Question: I have a screen that I'm trying to layout...
Basically, I'm trying to evenly distribute 4 ImageButton objects vertically on a screen... I used this <URL> to evenly distribute the items, but now am having a terrible time getting the images to scale but maintain aspect ratio... if I use 'scaleType="centerInside"' they don't scale, if I use "fitXY" they don't maintain aspect ratio... here is what the layout looks like:

and here is the code:
'''
<LinearLayout
xmlns:android="http://schemas.android.com/apk/res/android"
android:layout_width="fill_parent"
android:layout_height="fill_parent" android:layout_margin="0dp"
android:padding="0dp"
android:orientation="vertical"
android:weightSum="5"
>
<ImageButton android:id="@+id/share_song"
android:layout_width="fill_parent" android:text=""
android:layout_marginLeft="0dp"
android:layout_marginTop="15dp"
android:layout_marginRight="5dp"
android:layout_marginBottom="5dp"
android:gravity="left"
android:src="@drawable/share_song_button_sel"
android:adjustViewBounds="true"
android:background="#0000"
android:scaleType="fitXY"
android:layout_height="0dp"
android:layout_weight="1"
/>
<Button
android:layout_width="wrap_content"
android:text="" android:id="@+id/tag_a_song"
android:layout_marginLeft="5dp"
android:layout_marginTop="10dp"
android:layout_marginRight="0dp"
android:layout_marginBottom="5dp"
android:gravity="right"
android:layout_gravity="right"
android:background="@drawable/song_check_in_button_sel"
android:layout_height="0dp"
android:layout_weight="1"
/>
<Button android:id="@+id/match_button"
android:layout_width="wrap_content" android:text=""
android:layout_marginLeft="0dp"
android:layout_marginTop="10dp"
android:layout_marginRight="0dp"
android:layout_marginBottom="5dp"
android:gravity="left"
android:background="@drawable/music_match_button_sel"
android:layout_height="0dp"
android:layout_weight="1"
/>
<Button android:id="@+id/friends_button"
android:layout_width="wrap_content" android:text=""
android:layout_marginLeft="0dp"
android:layout_marginTop="10dp"
android:layout_marginRight="0dp"
android:layout_marginBottom="5dp"
android:gravity="right"
android:layout_gravity="right"
android:background="@drawable/my_friends_music_button_sel"
android:layout_height="0dp"
android:layout_weight="1"
/>
<LinearLayout
xmlns:android="http://schemas.android.com/apk/res/android"
android:layout_width="fill_parent"
android:layout_height="0dp"
android:layout_weight="1"
android:orientation="horizontal"
android:layout_marginRight="0dp"
android:layout_marginLeft="0dp"
android:layout_marginTop="0dp"
android:padding="0dp"
>
<LinearLayout
xmlns:android="http://schemas.android.com/apk/res/android"
android:layout_width="fill_parent"
android:layout_height="65dp"
android:orientation="horizontal"
android:layout_marginRight="0dp"
android:layout_marginLeft="0dp"
android:layout_marginTop="0dp"
android:padding="0dp"
android:layout_gravity="bottom"
>
<ImageView android:src="@drawable/trending_bar"
android:layout_width="fill_parent"
android:layout_height="wrap_content"
android:layout_gravity="top"
android:layout_marginRight="0dp"
android:layout_marginLeft="0dp"
android:layout_marginTop="10dp"
android:scaleType="fitXY"/>
</LinearLayout>
</LinearLayout>
</LinearLayout>
'''
Hopefully someone can help.
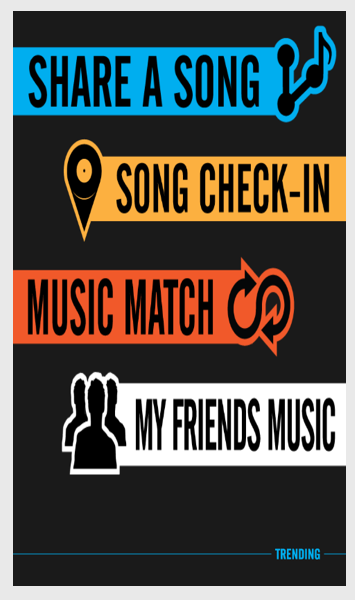
Answer: Set the width of the ImageButtons to 'fill_parent' and use scaletype 'fitStart' for the images that hug the left margin, and 'fitEnd' for the ones on the right. Should do the trick, at least as far as your example image goes. You may have some spacing issues if the proportional width of the images exceed the screen width, but it should work for you.